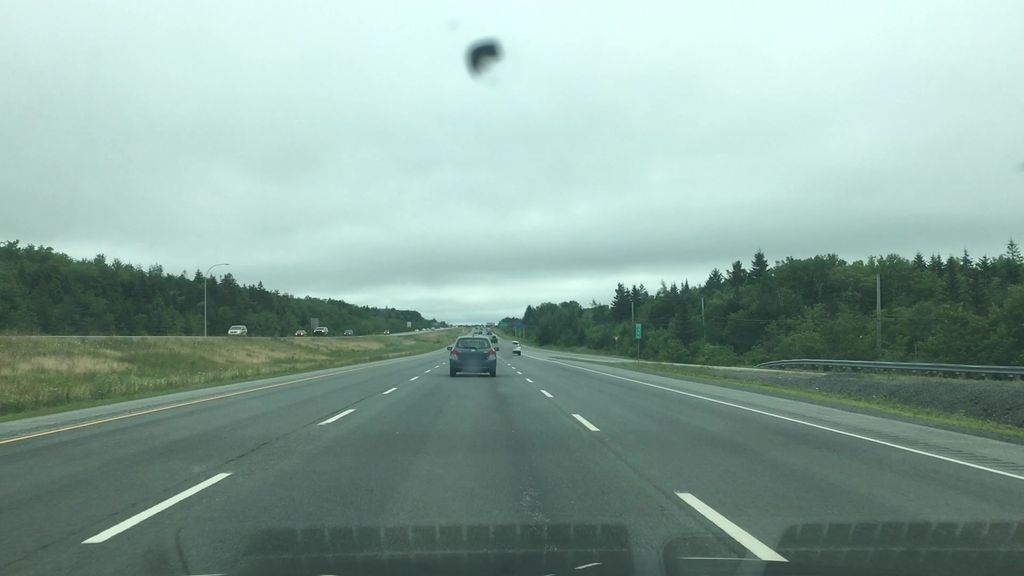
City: halifax